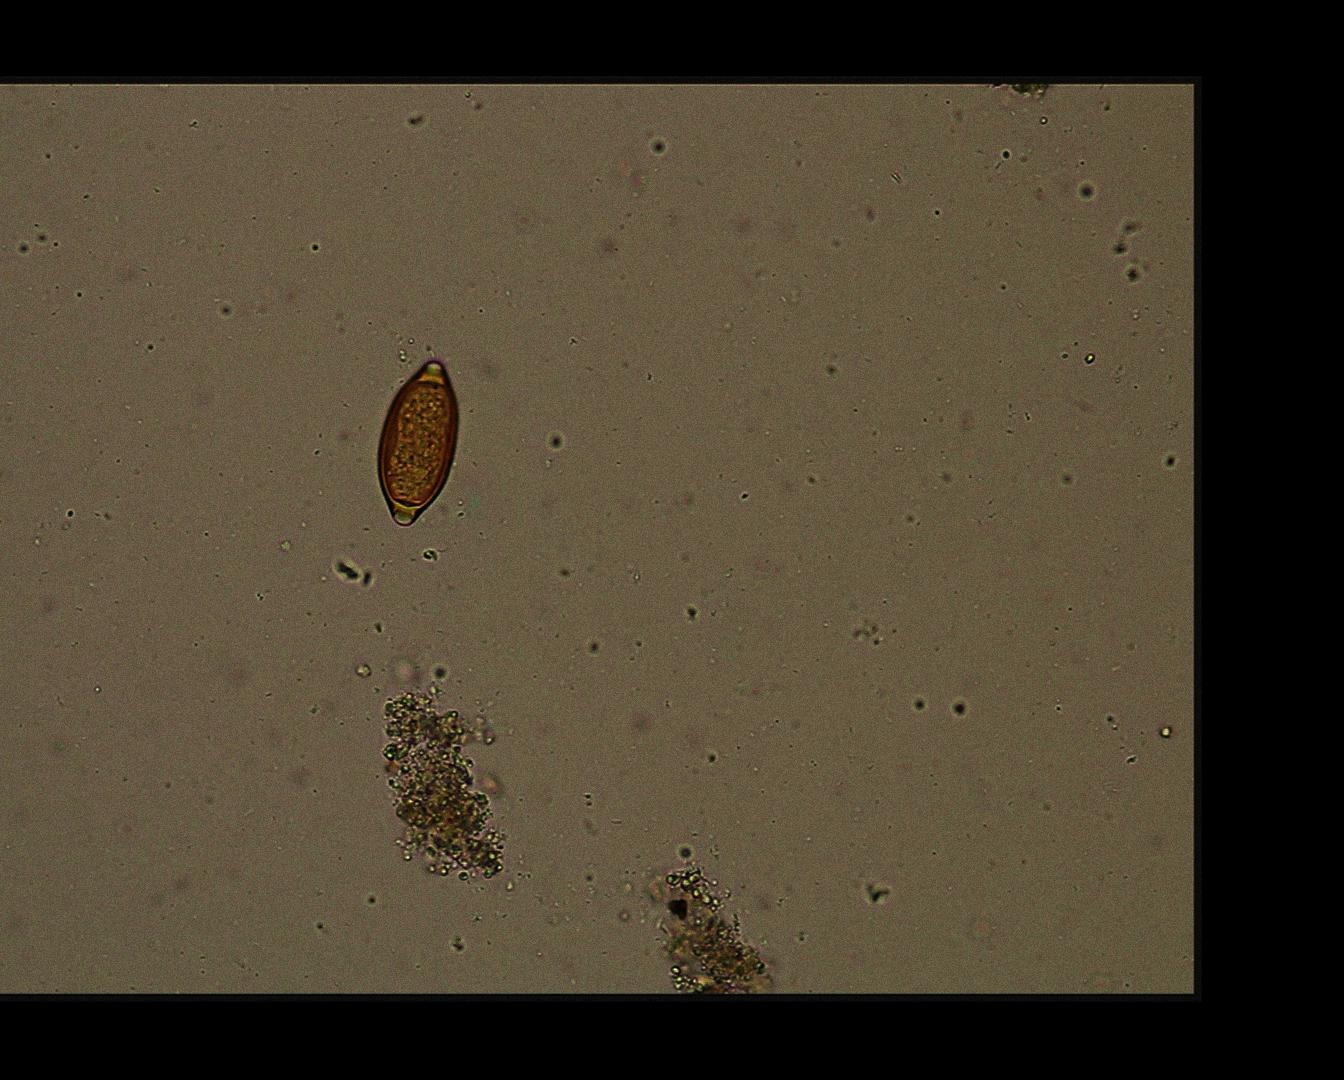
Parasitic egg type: Trichuris trichiura